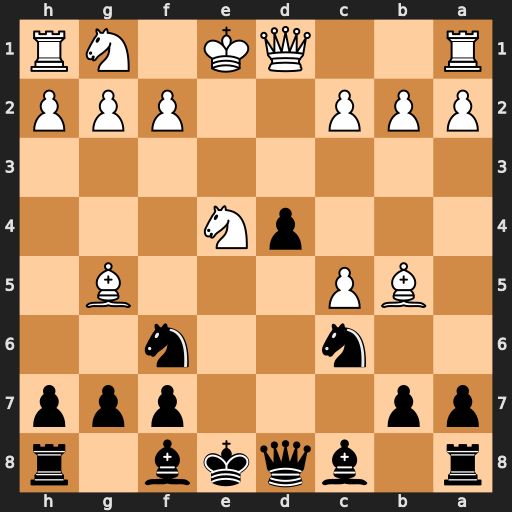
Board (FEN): r1bqkb1r/pp3ppp/2n2n2/1BP3B1/3pN3/8/PPP2PPP/R2QK1NR
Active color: b
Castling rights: KQkq
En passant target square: -
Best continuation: Qa5+ Qd2 Qxb5